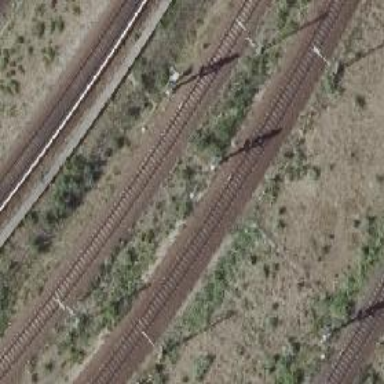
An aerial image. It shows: Railway signal.